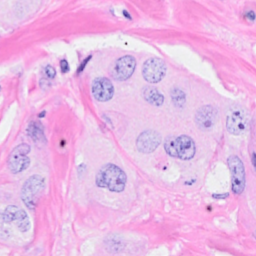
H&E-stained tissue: Breast